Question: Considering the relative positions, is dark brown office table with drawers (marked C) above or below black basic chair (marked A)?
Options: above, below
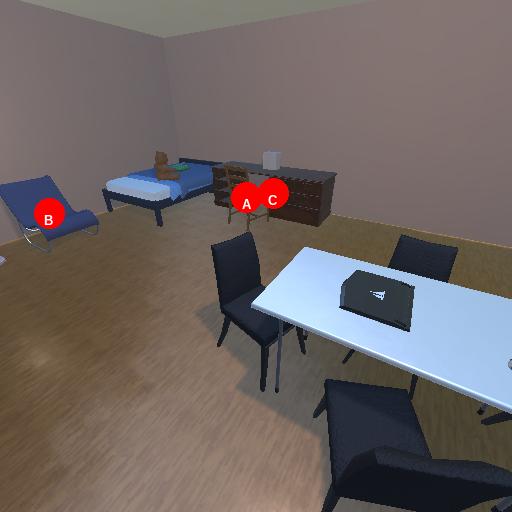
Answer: above